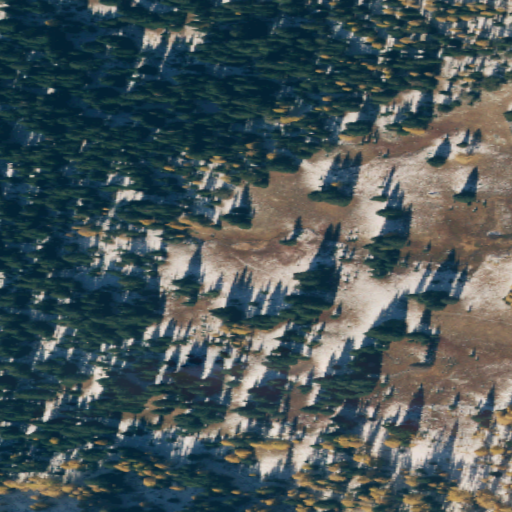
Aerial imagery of depression(s) in Washington named Indianhead Basin containing evergreen forest, shrub, grassland, and woody wetlands